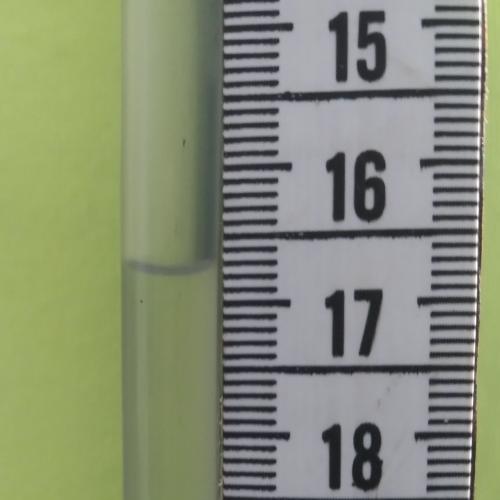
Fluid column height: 16.7 cm